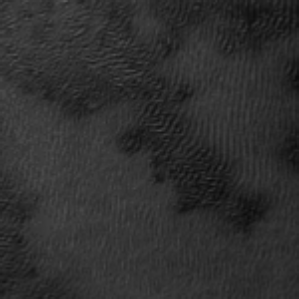
Label: frost